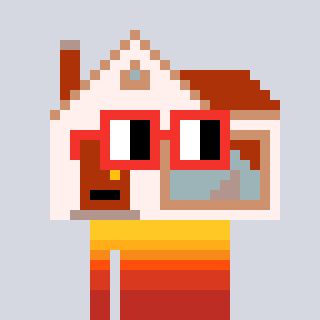
a pixel art character with square red glasses, a house-shaped head and a foggrey-colored body on a cool background